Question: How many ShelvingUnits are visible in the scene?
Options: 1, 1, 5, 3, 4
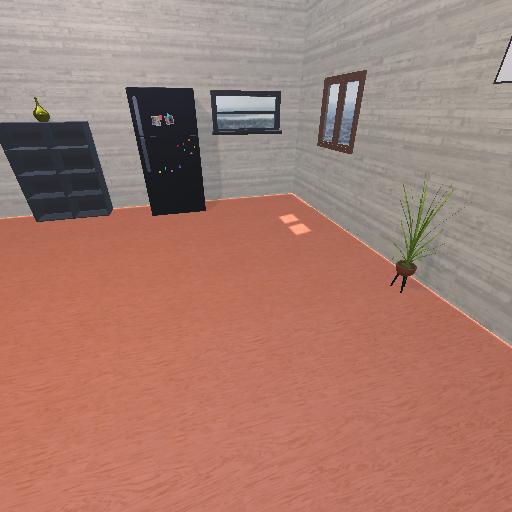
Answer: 1